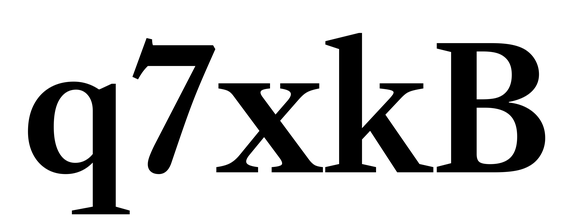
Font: LibreCaslonText_SemiBold